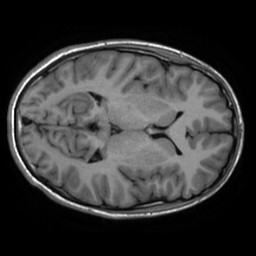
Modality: inplaneT1
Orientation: axial
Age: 19
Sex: male
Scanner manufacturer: ge
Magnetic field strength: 3 T
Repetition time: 2.499 s
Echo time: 0.02513 s